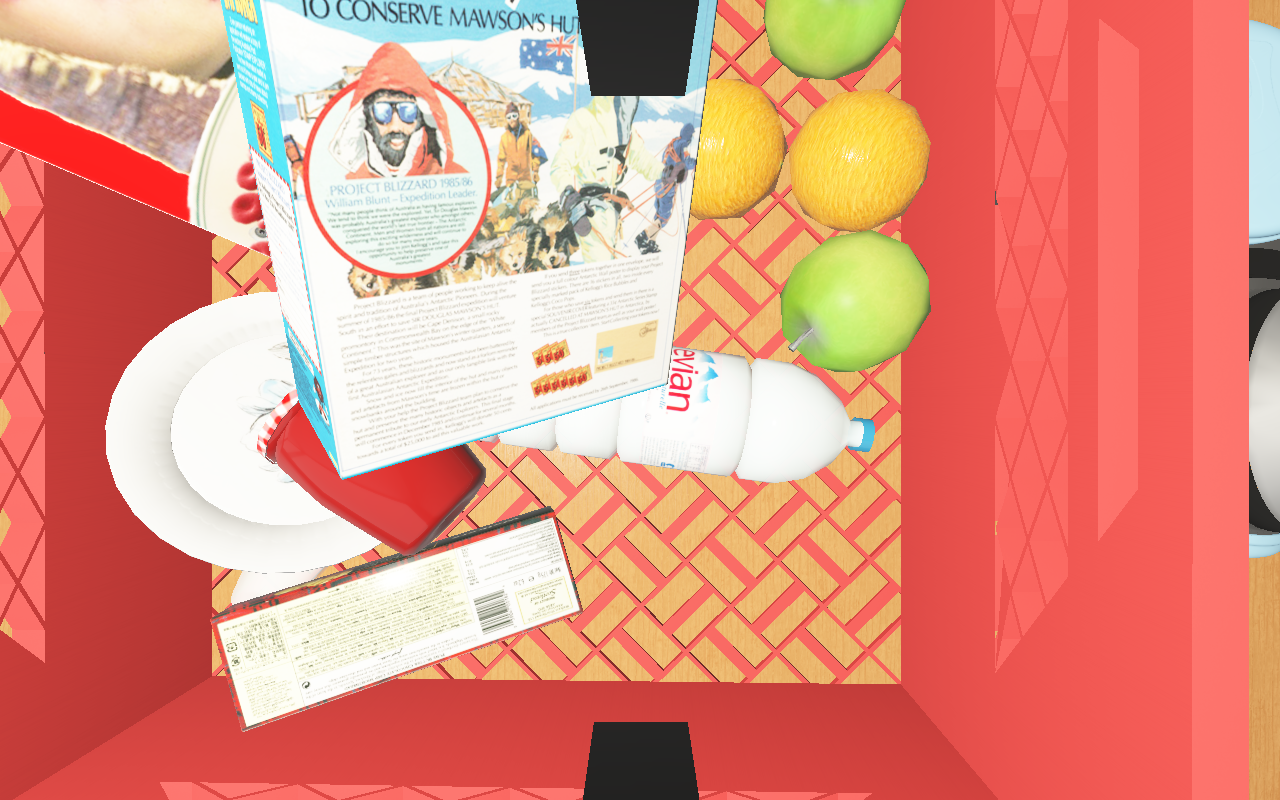
Objects in the scene:
water bottle
apple
apple
orange
orange
plate
jam jar